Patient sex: F
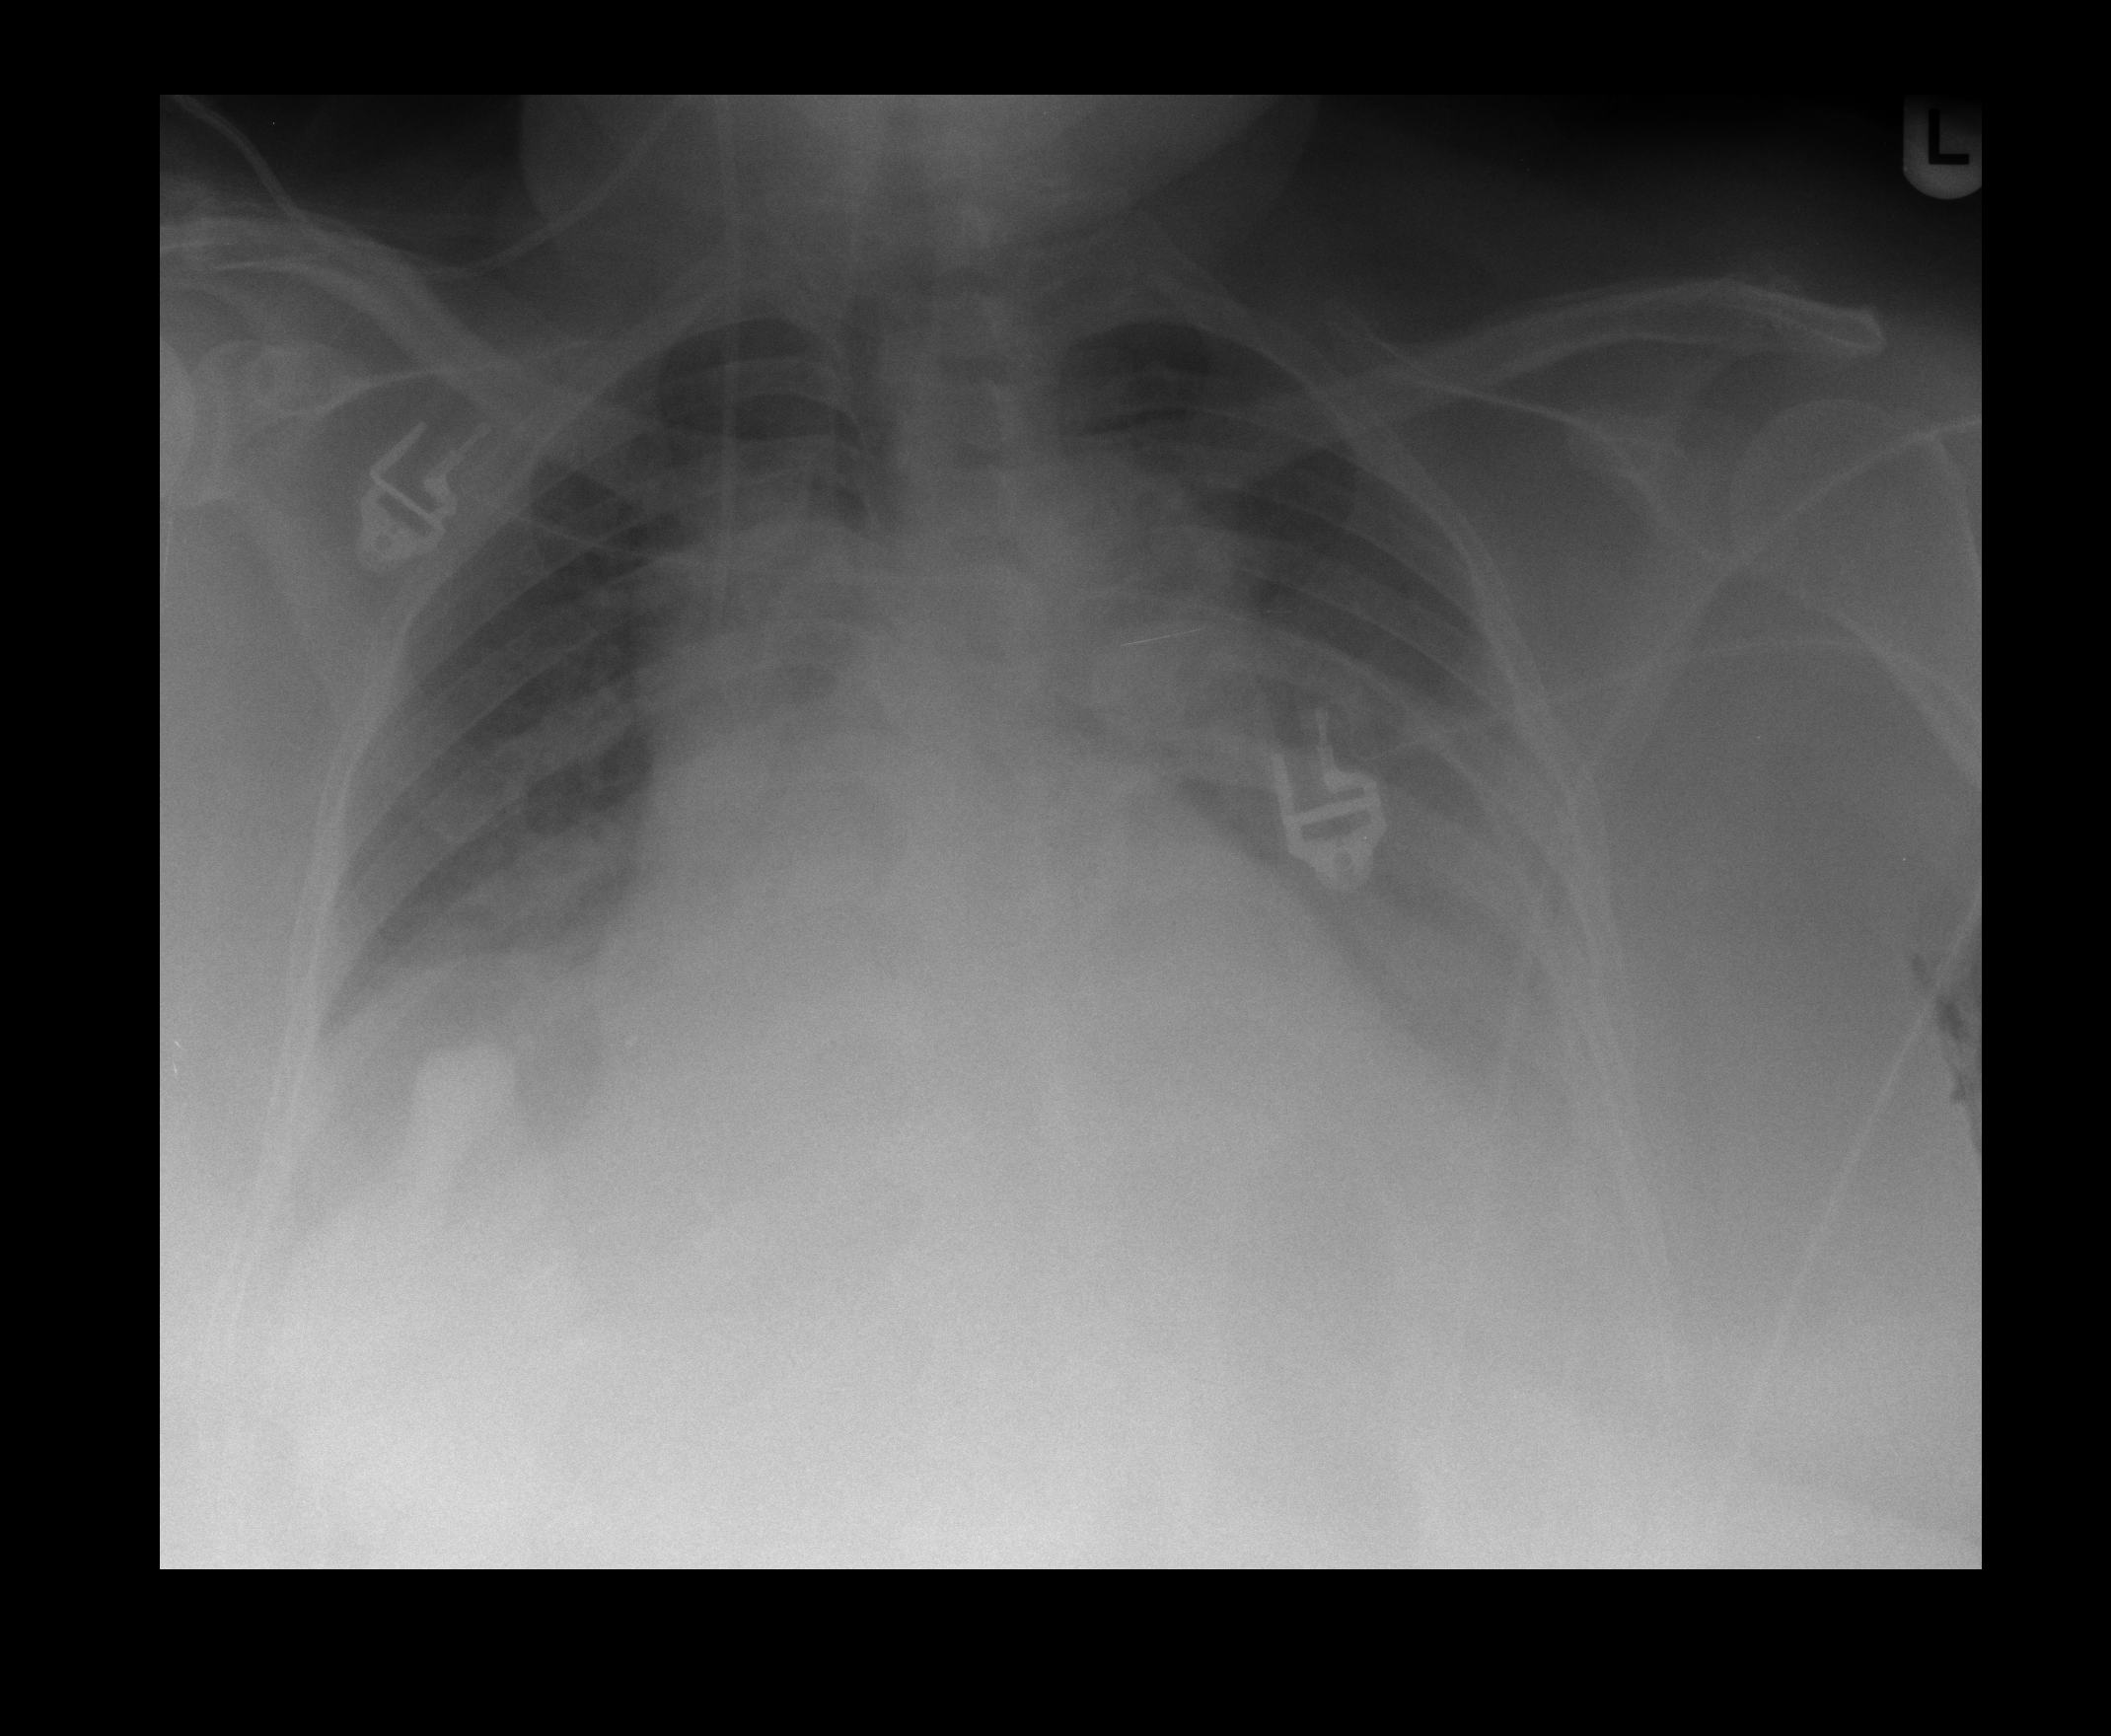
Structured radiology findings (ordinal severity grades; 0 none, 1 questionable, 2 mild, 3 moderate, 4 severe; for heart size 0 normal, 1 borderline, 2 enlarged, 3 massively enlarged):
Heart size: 1
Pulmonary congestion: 0
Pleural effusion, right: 1
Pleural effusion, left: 2
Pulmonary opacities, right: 0
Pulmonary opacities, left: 0
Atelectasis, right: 2
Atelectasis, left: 2